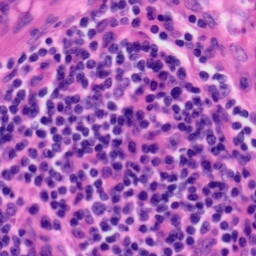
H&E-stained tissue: Tonsil